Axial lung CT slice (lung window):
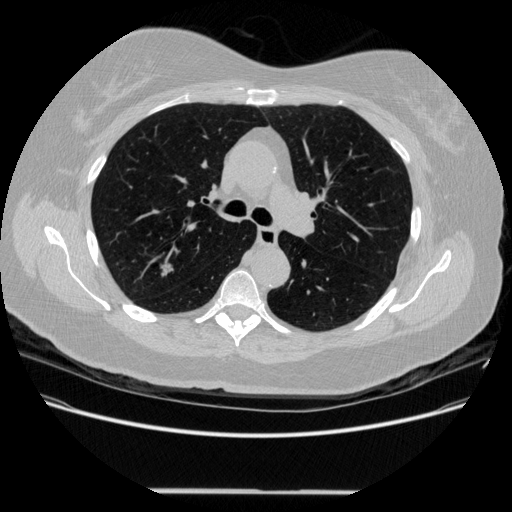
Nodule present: yes
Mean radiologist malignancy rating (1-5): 4.667